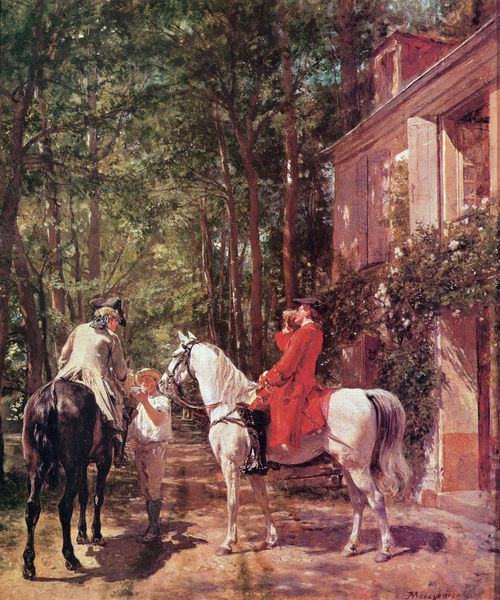
Titel: Halte à l'auberge, Rast am Gasthof
Künstler: Ernest Meissonier
Standort: London
Institution: Wallace Collection
Schlagwörter: baum, blätter, gemälde, himmel, laub, mann, schatten, wasser, weiß, bäume, grün, impressionismus, landschaft, sitzen, blumen, braun, bunt, fenster, getränk, glas, grau, hut, hüte, licht, männer, schwarz, strasse, szene, tür, dame, gebäude, haus, rosen, rot, weg, malerei, rock, mütze, mützen, trinken, wand, barock, diener, kleidung, schüssel, bild, öl, natur, strauch, busch, büsche, sonne, sträucher, mantel, paar, rosa, wald, pferd, pferde, reiter, ranken, adelige, ausritt, hufe, perücke, rappe, reiten, sattel, schweif, zügel, balkon, herrschaft, sommer, fassade, süden, allee, hecke, hellgrün, herbst, pause, rast, wein, zopf, freizeit, menzel, stufe, frühling, bauer, becher, eingang, loggia, urlaub, schwert, dreispitz, stiefel, jagd, schimmel, ferien, villa, efeu, jäger, gut, gutshof, ross, historismus, ausreiten, halfter, gaube, leicht, jagt, tränken, rappen, bote, waldweg, hasu, gasthaus, post, knecht, nachricht, roter, trank, versorgen, menachen, reitkleidung, jagdrock, postillon, reitbursche, weiterfahrt, grün#, #blau, gemälde#, rot#, hellbrün#